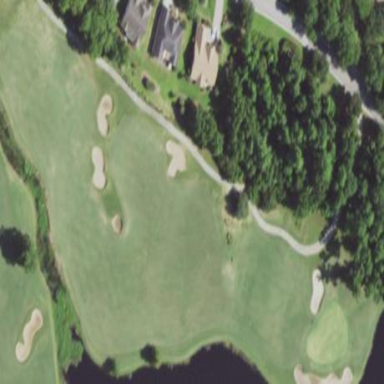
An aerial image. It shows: Grassy area designated as golf fairway.